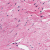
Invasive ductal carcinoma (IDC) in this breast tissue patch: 0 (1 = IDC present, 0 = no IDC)